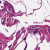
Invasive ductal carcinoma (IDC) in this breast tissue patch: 0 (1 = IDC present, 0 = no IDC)